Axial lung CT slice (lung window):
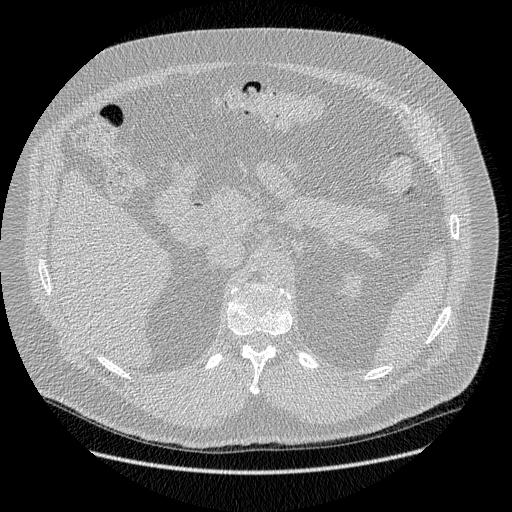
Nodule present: no